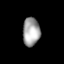
Tissue: lung
Cell type: Fibroblasts
Senescence score: 0.6047
Nuclear area (px): 474
Mean DAPI intensity: 164.667